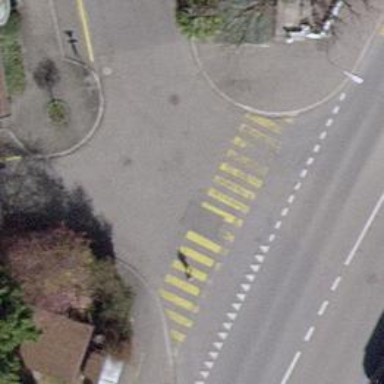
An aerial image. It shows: Marked asphalt footway with crossing markings.